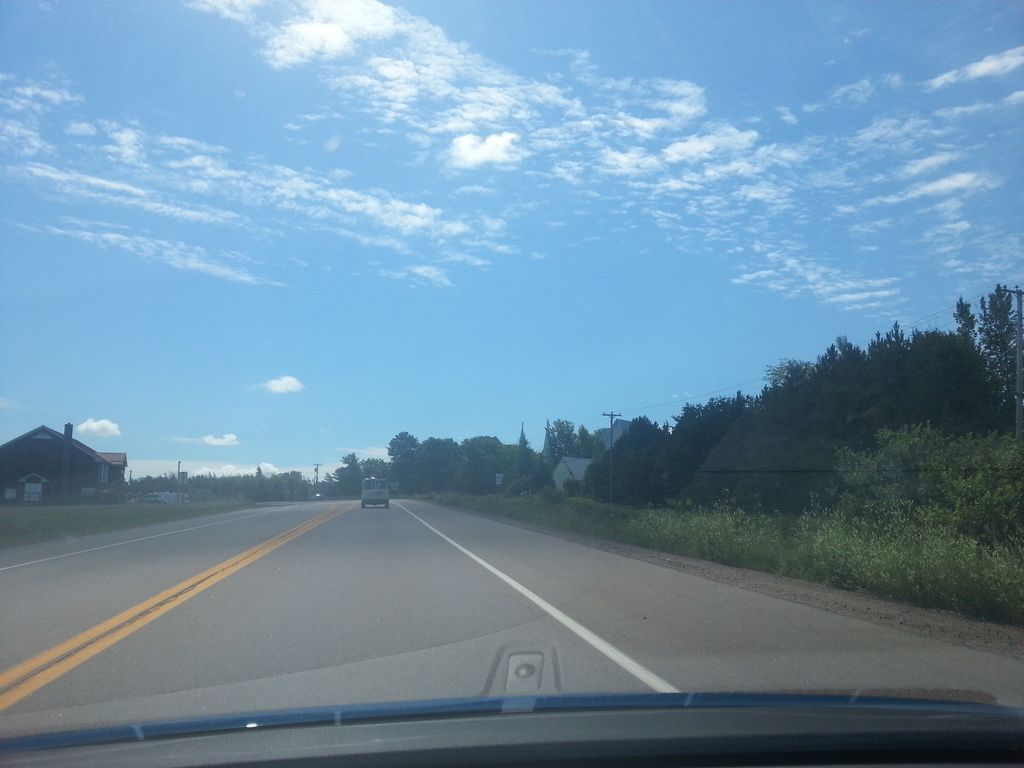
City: charlottetown